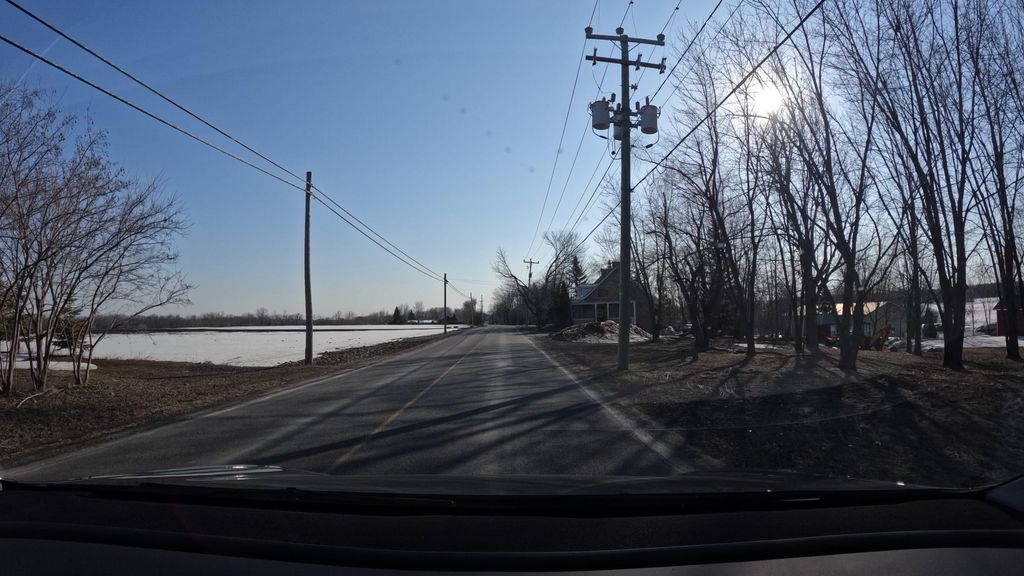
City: montreal